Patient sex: M
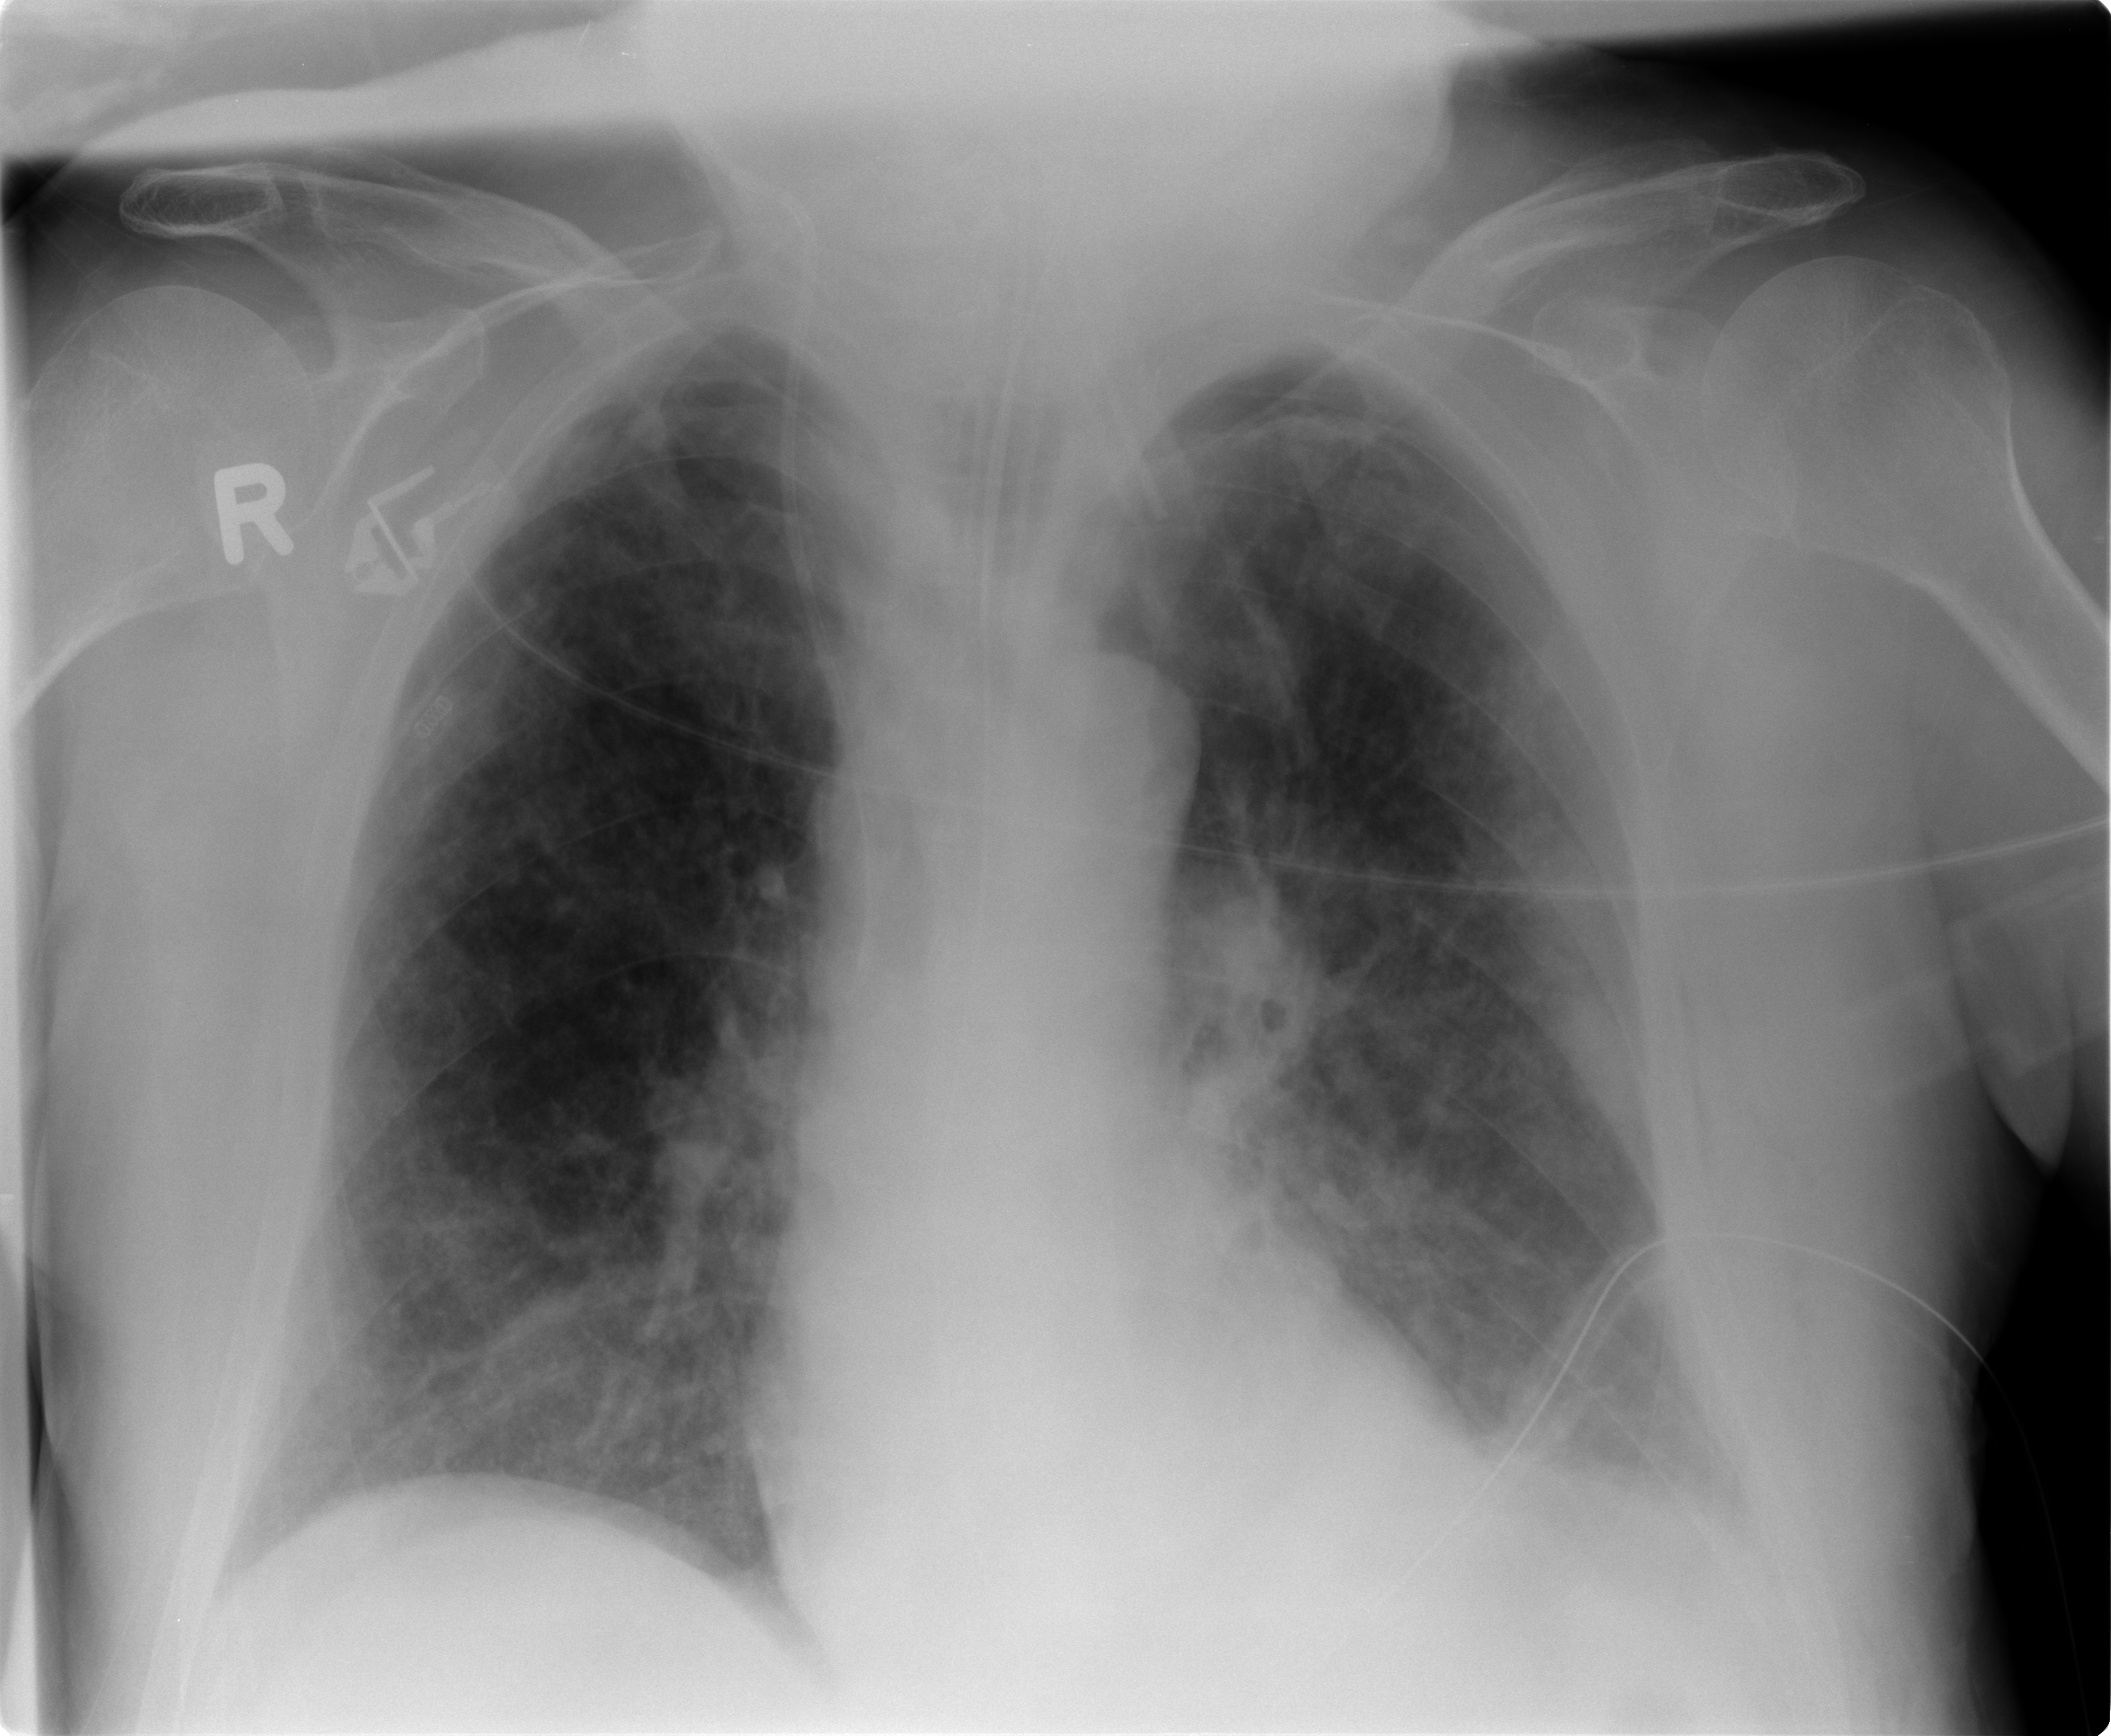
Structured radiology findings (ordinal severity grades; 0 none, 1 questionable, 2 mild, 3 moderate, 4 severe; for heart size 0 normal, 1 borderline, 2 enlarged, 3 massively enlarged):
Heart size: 0
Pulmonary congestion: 2
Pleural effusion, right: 0
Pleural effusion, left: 1
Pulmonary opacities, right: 2
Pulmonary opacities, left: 2
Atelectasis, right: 1
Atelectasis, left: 1